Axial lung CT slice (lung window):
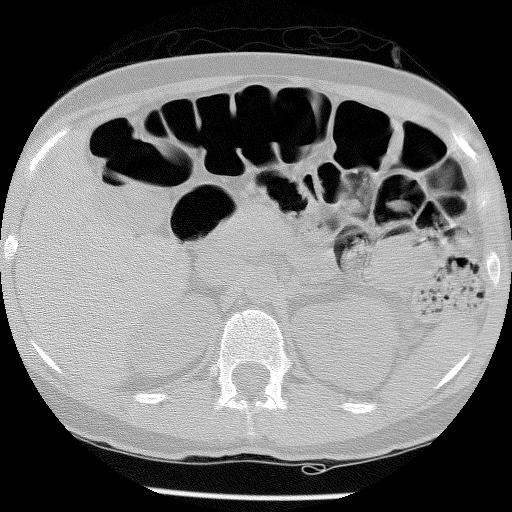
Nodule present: no